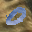
Label: 0